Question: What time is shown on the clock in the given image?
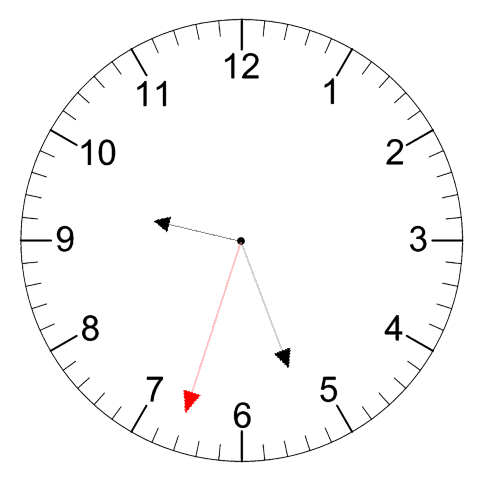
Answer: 09:26:33